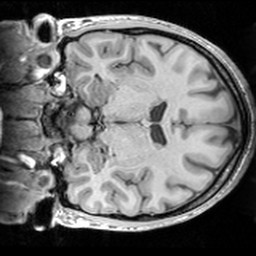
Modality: T1w
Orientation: coronal
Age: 28
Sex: male
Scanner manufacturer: siemens
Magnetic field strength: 3 T
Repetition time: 1.63 s
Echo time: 0.00311 s